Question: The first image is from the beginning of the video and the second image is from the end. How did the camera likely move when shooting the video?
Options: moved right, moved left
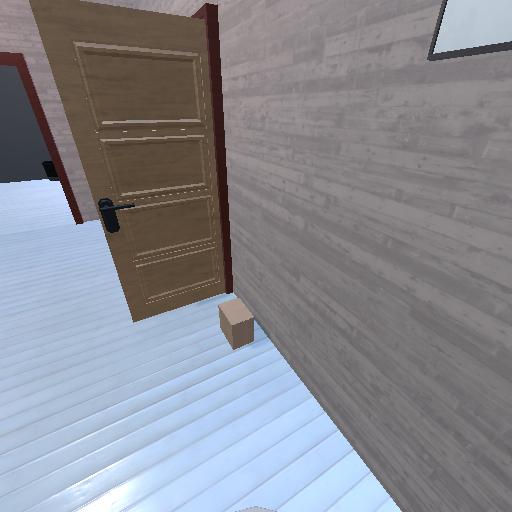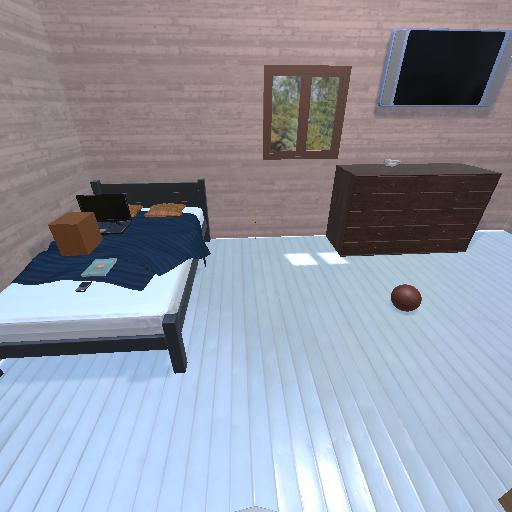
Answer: moved right